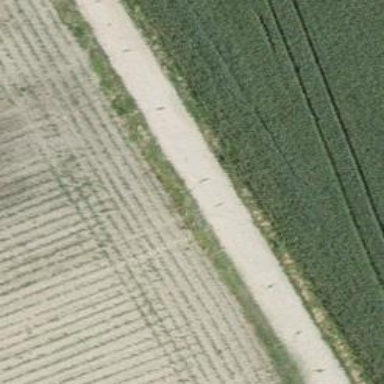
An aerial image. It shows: Compacted track with grade2 surface.